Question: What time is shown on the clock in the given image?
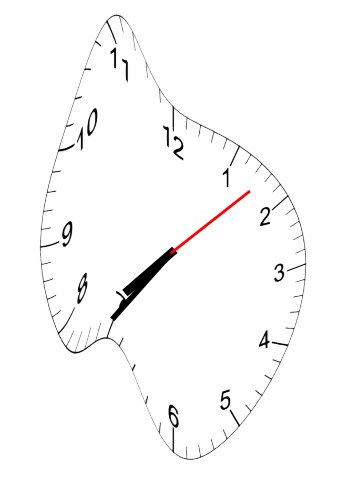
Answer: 07:36:08